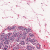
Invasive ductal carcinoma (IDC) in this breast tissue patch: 0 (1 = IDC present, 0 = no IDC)